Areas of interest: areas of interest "Soccer Field"
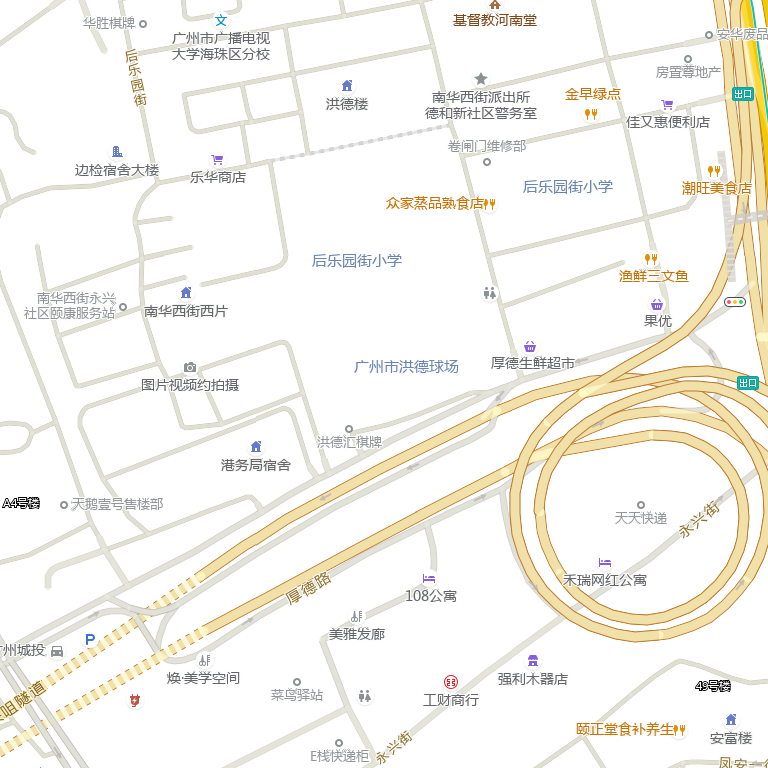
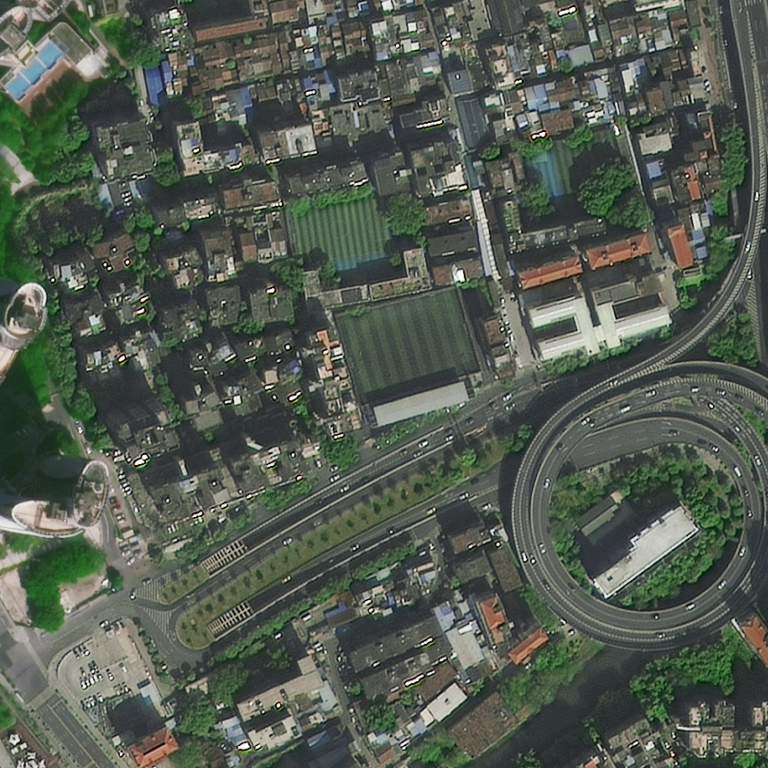